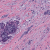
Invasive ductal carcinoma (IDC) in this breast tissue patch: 0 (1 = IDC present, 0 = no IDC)